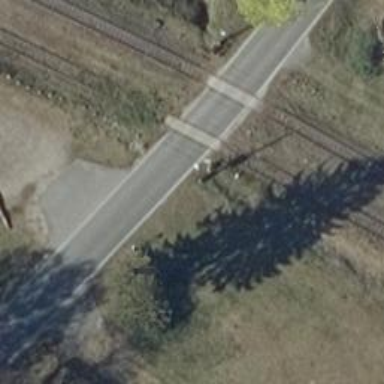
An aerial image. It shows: Level crossing along the railway.